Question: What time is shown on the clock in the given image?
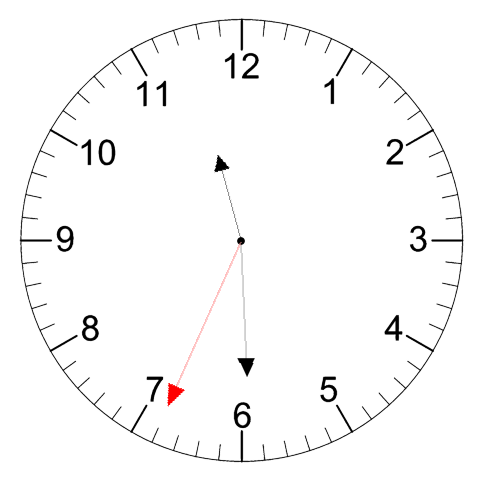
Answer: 11:29:34